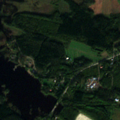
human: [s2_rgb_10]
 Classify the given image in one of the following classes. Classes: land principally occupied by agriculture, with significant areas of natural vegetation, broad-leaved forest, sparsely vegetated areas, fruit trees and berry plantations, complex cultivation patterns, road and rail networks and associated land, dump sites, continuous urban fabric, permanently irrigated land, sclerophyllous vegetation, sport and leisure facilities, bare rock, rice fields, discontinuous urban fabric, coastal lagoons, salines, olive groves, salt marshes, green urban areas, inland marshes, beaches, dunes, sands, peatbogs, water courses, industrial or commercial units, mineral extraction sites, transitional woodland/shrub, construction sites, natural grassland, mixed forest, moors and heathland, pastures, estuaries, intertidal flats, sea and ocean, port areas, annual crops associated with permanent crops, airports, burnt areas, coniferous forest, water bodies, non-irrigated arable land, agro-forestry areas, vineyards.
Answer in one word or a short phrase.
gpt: discontinuous urban fabric, non-irrigated arable land, coniferous forest, mixed forest, inland marshes, water bodies